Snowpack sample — Rabbit Ears Pass, Jackson County, Colorado, USA (12/17/25, 1:08 PM MST)
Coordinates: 40.387, -106.625
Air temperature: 34 °F
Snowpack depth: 46 cm
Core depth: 10 cm
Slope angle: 6°, slope face: 165°
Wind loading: medium
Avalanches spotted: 0
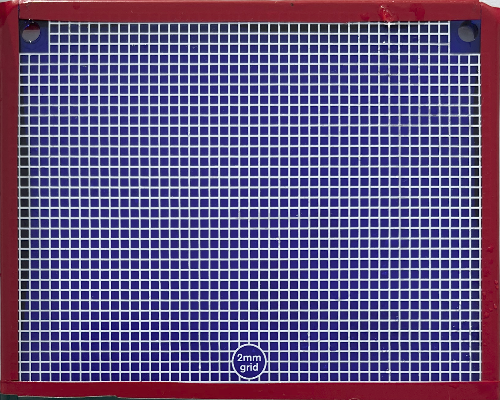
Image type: profile
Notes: No avalanches spotted nearby, although collected in a meadowy area with minimal risk on this face of the pass.